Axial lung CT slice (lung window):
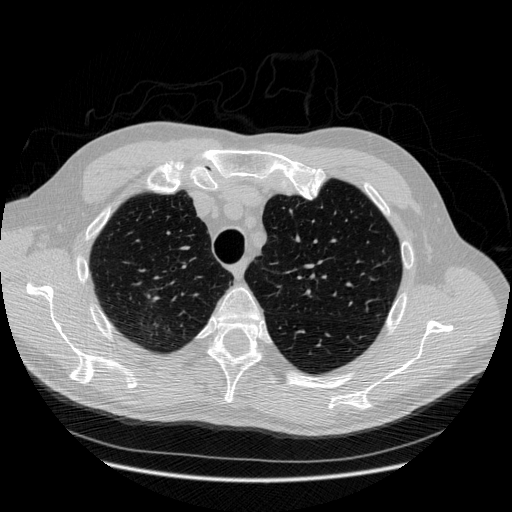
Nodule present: no